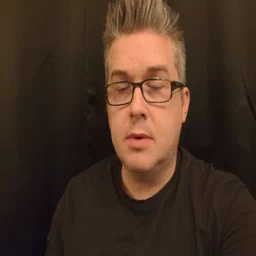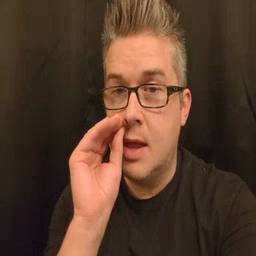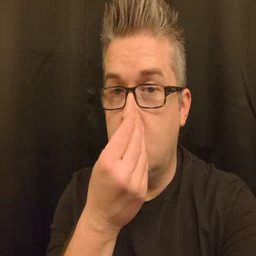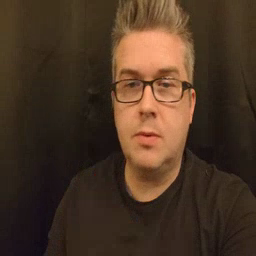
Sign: flower